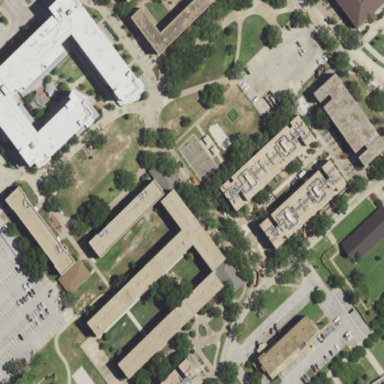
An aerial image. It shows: Residential building located in university campus.